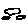
Label: cloud